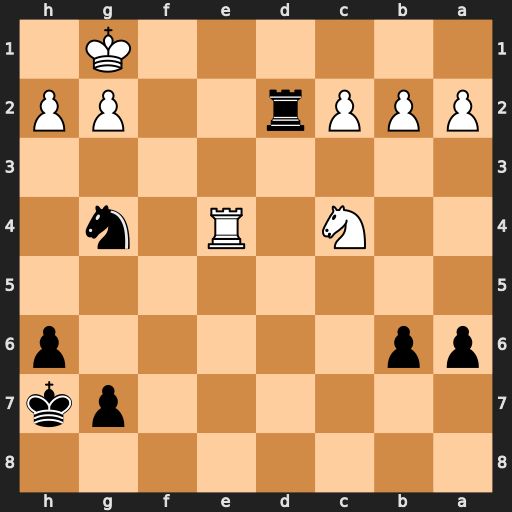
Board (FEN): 8/6pk/pp5p/8/2N1R1n1/8/PPPr2PP/6K1
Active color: b
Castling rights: -
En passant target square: -
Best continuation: Rd1+ Re1 Rxe1#